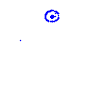
Particle: kaon